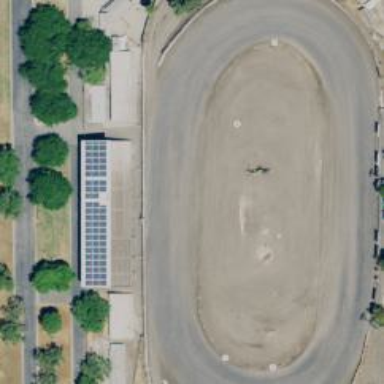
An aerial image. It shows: Raceway for motor sports.